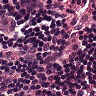
Metastatic tissue present: no